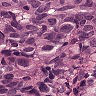
Metastatic tissue present: yes